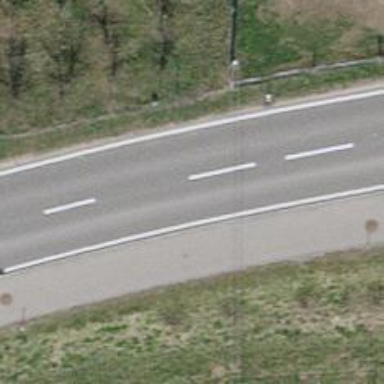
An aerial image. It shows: Secondary road with asphalt surface.